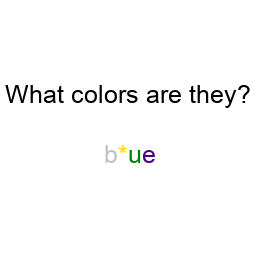
Color: silver, gold, green, indigo
Color name shown: blue
Background color: white
Question text color: black